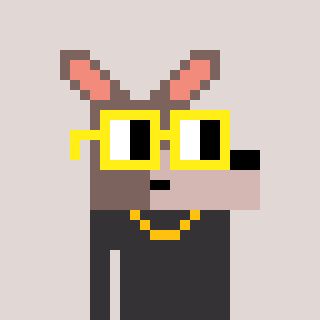
a pixel art character with square yellow glasses, a kangaroo-shaped head and a grayscale-colored body on a warm background